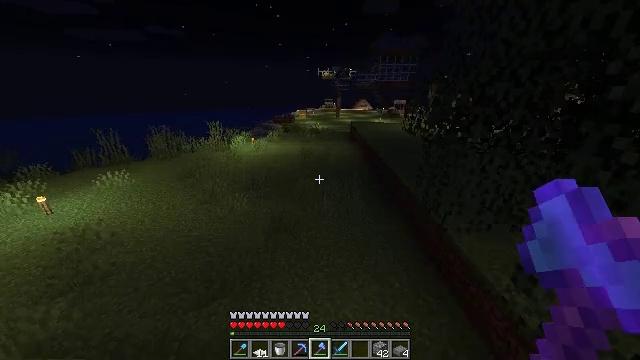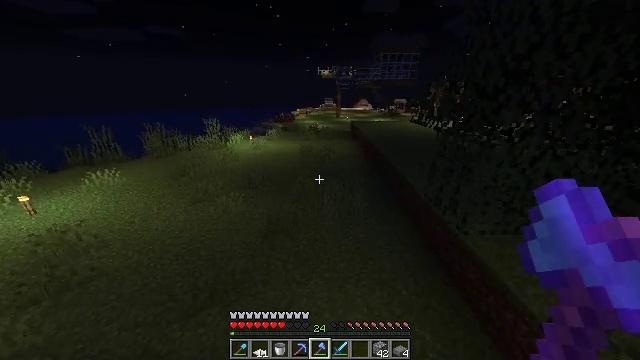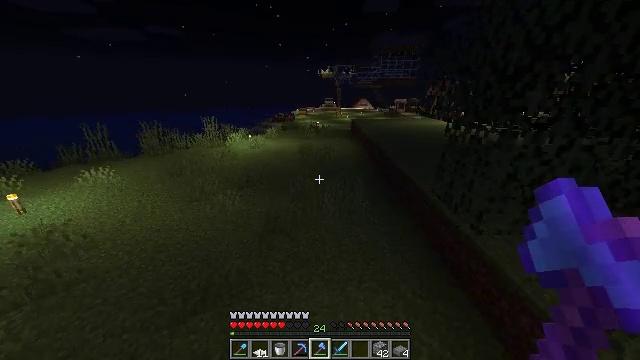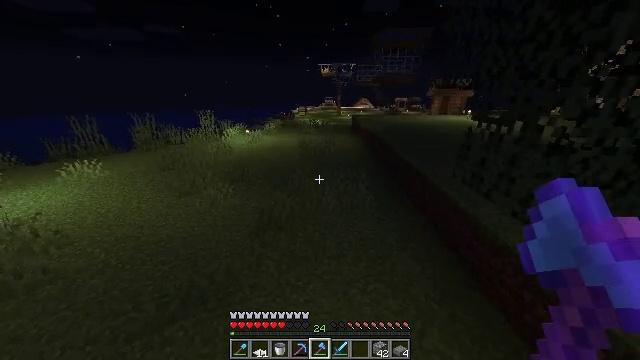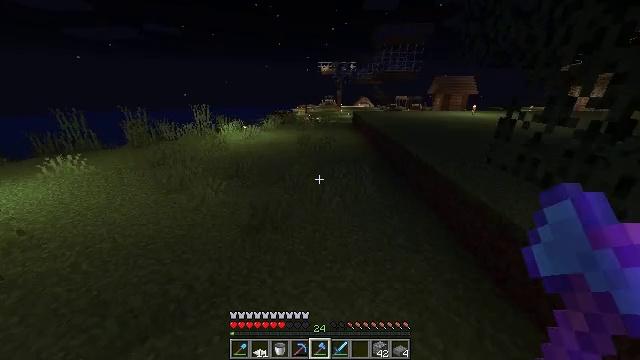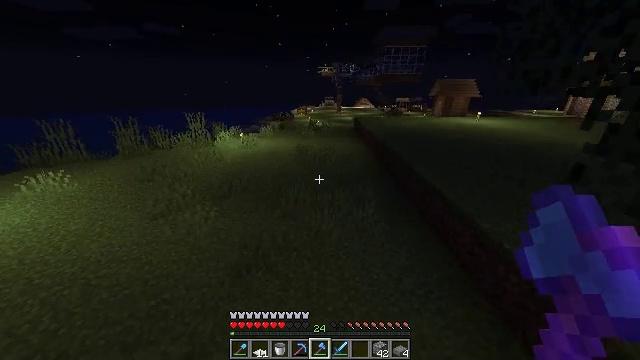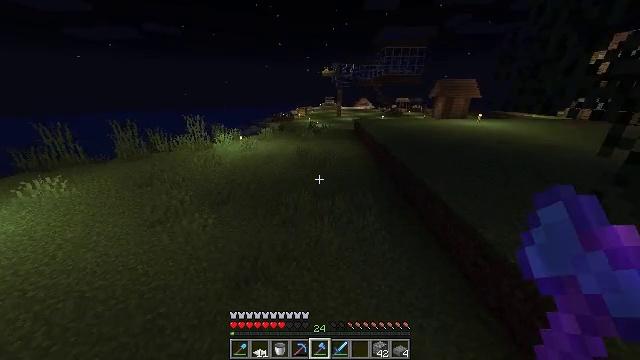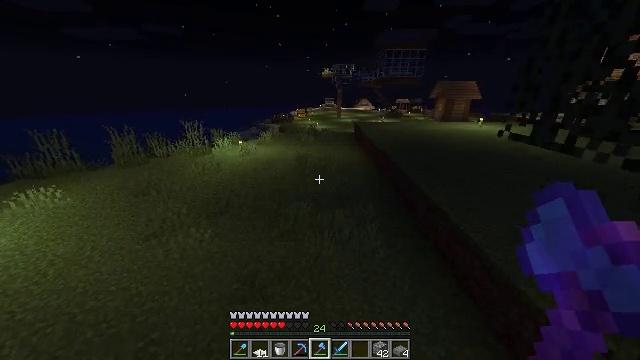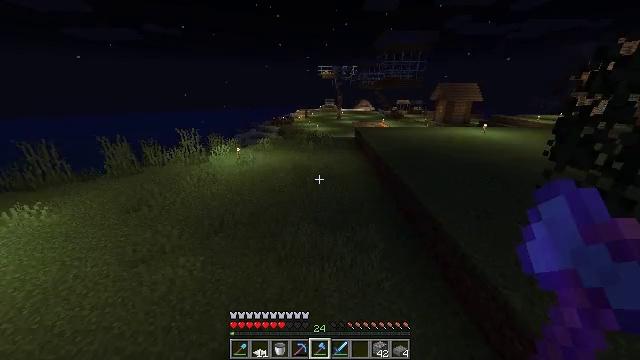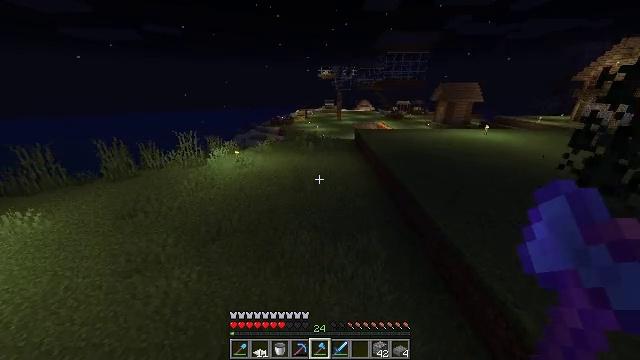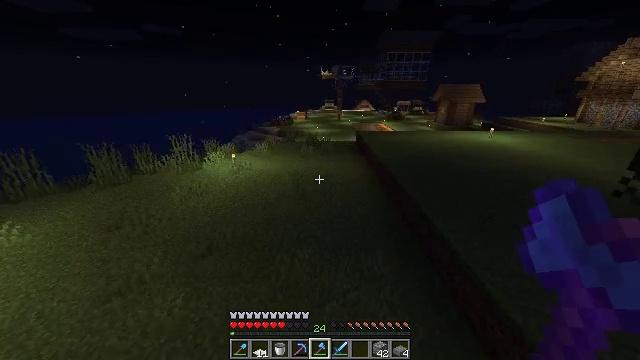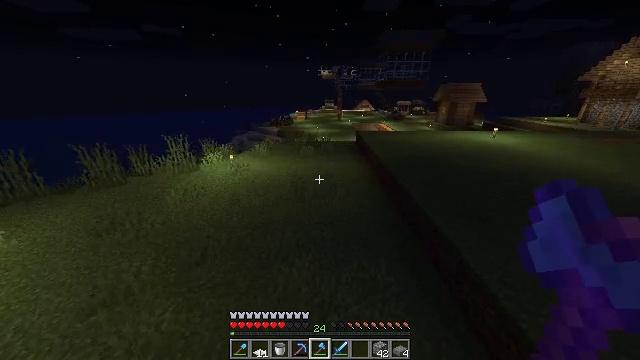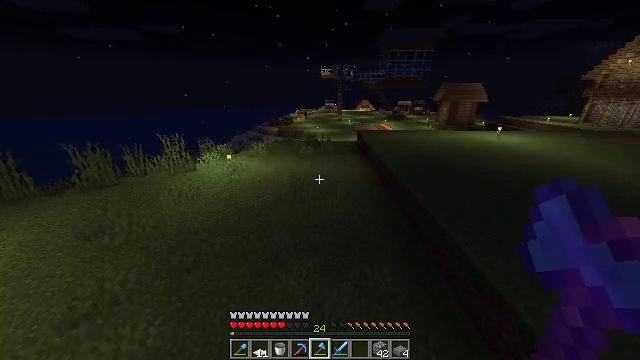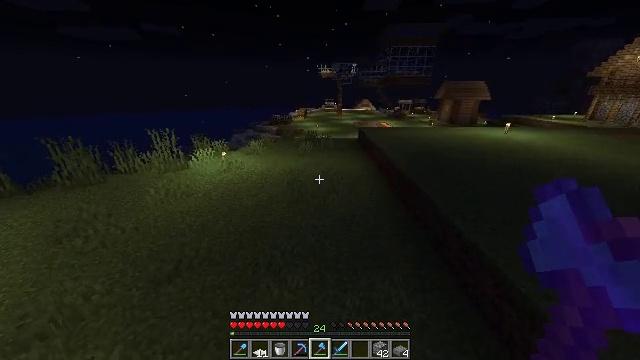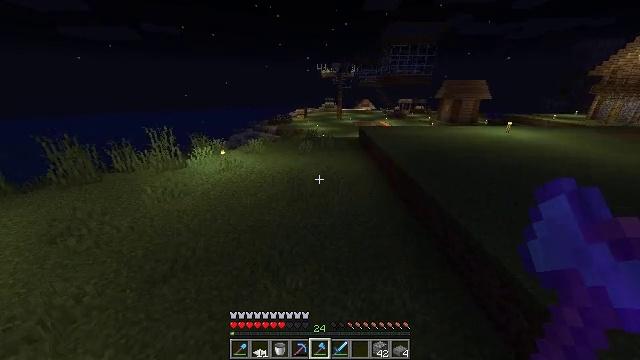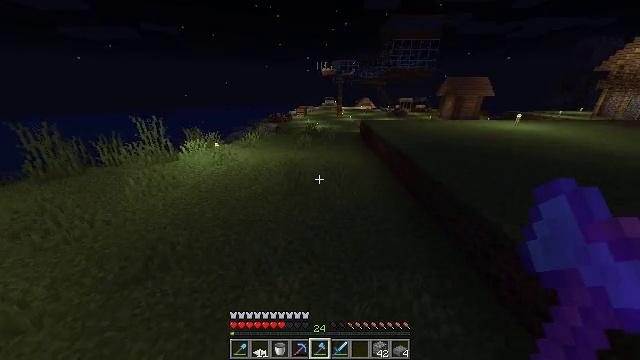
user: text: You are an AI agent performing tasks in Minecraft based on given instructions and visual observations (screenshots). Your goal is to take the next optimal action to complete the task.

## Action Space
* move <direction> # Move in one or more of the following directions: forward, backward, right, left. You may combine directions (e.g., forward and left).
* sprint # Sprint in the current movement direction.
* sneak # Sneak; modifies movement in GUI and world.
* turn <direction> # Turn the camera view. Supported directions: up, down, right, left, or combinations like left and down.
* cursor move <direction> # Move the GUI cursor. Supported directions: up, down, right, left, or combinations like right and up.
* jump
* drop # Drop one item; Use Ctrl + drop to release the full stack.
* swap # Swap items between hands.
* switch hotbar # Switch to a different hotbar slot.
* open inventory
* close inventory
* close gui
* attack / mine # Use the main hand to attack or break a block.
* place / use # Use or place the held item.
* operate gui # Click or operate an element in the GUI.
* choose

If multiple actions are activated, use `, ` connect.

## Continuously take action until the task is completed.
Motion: motion action
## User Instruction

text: Make an iron trapdoor with iron ingots in the table.
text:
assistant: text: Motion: move forward, jump
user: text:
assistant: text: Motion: move forward, jump
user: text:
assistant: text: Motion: move forward, sprint, jump
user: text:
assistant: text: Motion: move forward, sprint, jump
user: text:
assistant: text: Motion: move forward, sprint, jump
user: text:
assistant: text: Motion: move forward, jump
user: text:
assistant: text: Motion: move forward, jump
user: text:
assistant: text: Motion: move forward, jump
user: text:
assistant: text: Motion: move forward, jump
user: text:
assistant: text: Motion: move forward, jump
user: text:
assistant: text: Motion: move forward, jump
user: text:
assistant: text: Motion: move forward, sprint, jump
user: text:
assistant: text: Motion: move forward, sprint, jump
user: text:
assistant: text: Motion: move forward, sprint, jump
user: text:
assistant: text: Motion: move forward, jump
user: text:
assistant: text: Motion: move forward, jump
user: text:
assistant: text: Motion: move forward, jump
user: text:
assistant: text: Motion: move forward, jump
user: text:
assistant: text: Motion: move forward, jump
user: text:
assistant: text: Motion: move forward, sprint, jump
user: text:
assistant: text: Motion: move forward, sprint, jump
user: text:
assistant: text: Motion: move forward, sprint, jump
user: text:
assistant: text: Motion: move forward, sprint, jump
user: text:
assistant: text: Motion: move forward, jump
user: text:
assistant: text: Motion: move forward, jump
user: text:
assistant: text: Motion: move forward, jump
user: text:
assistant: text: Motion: move forward, jump
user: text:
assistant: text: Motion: move forward, jump
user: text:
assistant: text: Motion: move forward, jump
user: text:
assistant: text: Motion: move forward, jump